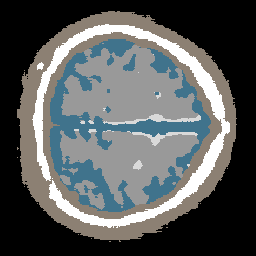
Label: no_lesion